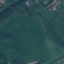
Land use / land cover: Pasture